Aerial crown-view tile of a tropical tree (Barro Colorado Island, Panama), acquired 20250124:
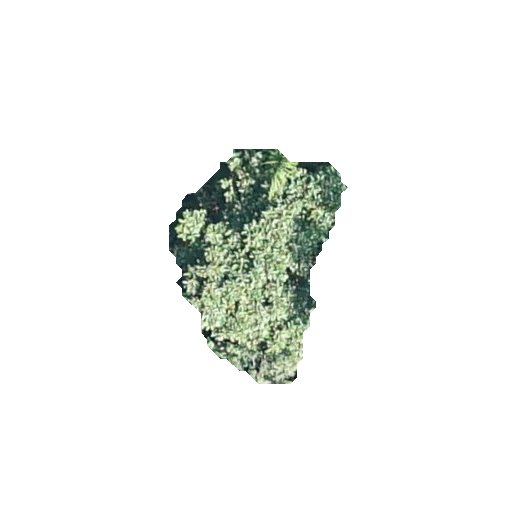
Species: Miconia argentea
GBIF accepted scientific name: Miconia argentea
Crown area: 40.727 m²